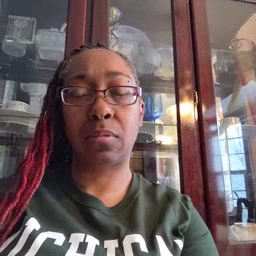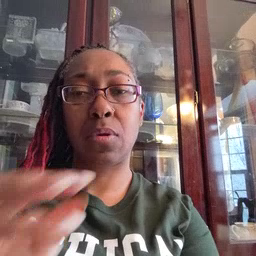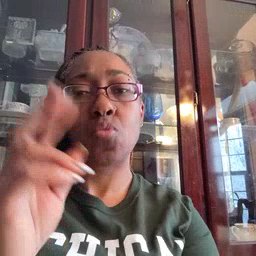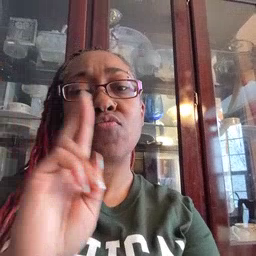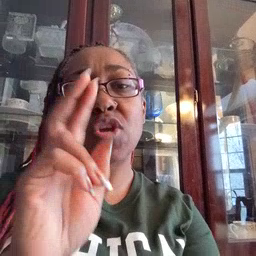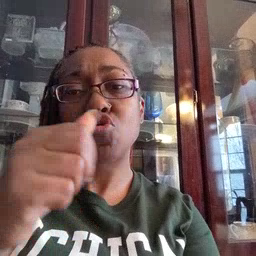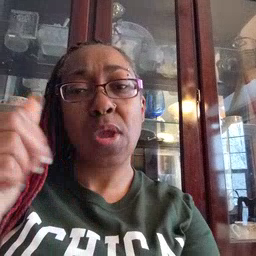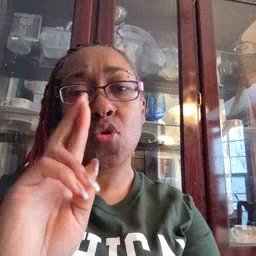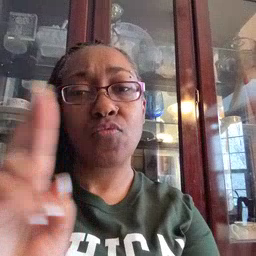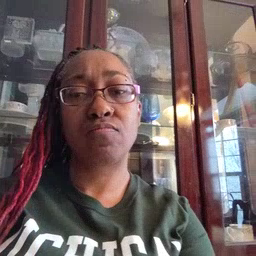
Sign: refrigerator